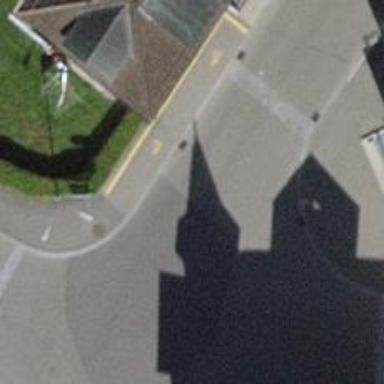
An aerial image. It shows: Traffic calming table.